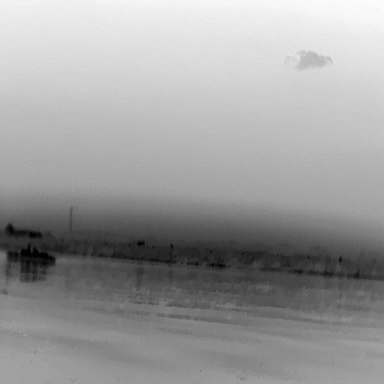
There is a warship in the infrared image.